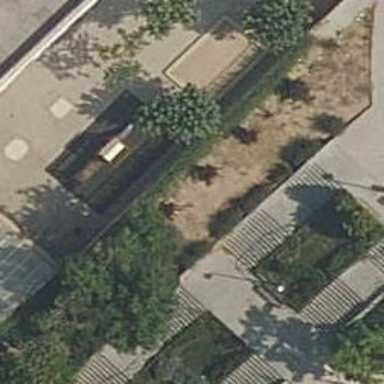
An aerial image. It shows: Garden area designated for leisure land.